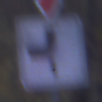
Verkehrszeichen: VerlaufVorfahrtsstrasse7
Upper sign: VorfahrtGewaehren
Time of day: Night
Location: Outdoor (Suburban)
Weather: PartlyCloudy
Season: NotSpecified
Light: Artificial